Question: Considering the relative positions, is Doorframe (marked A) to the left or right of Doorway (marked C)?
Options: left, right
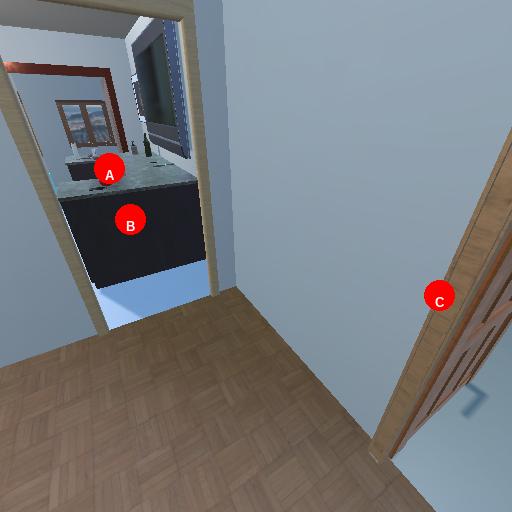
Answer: left